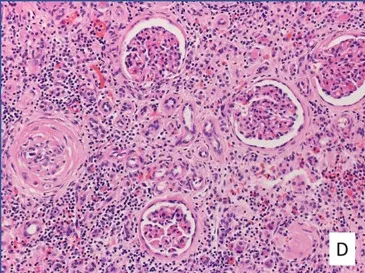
Chronic tubulointerstitial nephritis and globally sclerosed glomeruli are present in the adjacent residual benign renal parenchyma (D).
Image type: pathology (h&e)